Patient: sex M, age 33
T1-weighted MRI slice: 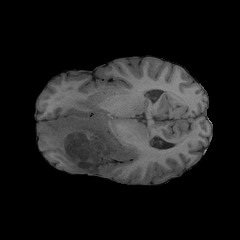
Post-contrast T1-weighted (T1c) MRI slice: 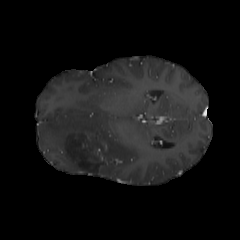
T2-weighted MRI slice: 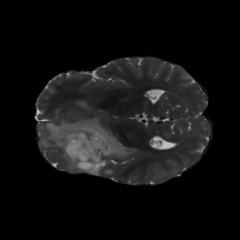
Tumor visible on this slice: yes
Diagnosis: Astrocytoma, IDH-mutant
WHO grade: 4